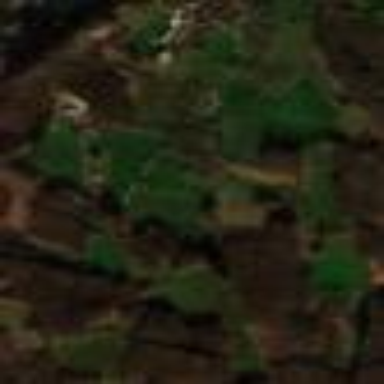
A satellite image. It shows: Orchard filled with walnut trees.